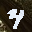
Label: 4